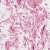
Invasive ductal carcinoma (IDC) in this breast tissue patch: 0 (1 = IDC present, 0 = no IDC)